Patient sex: M
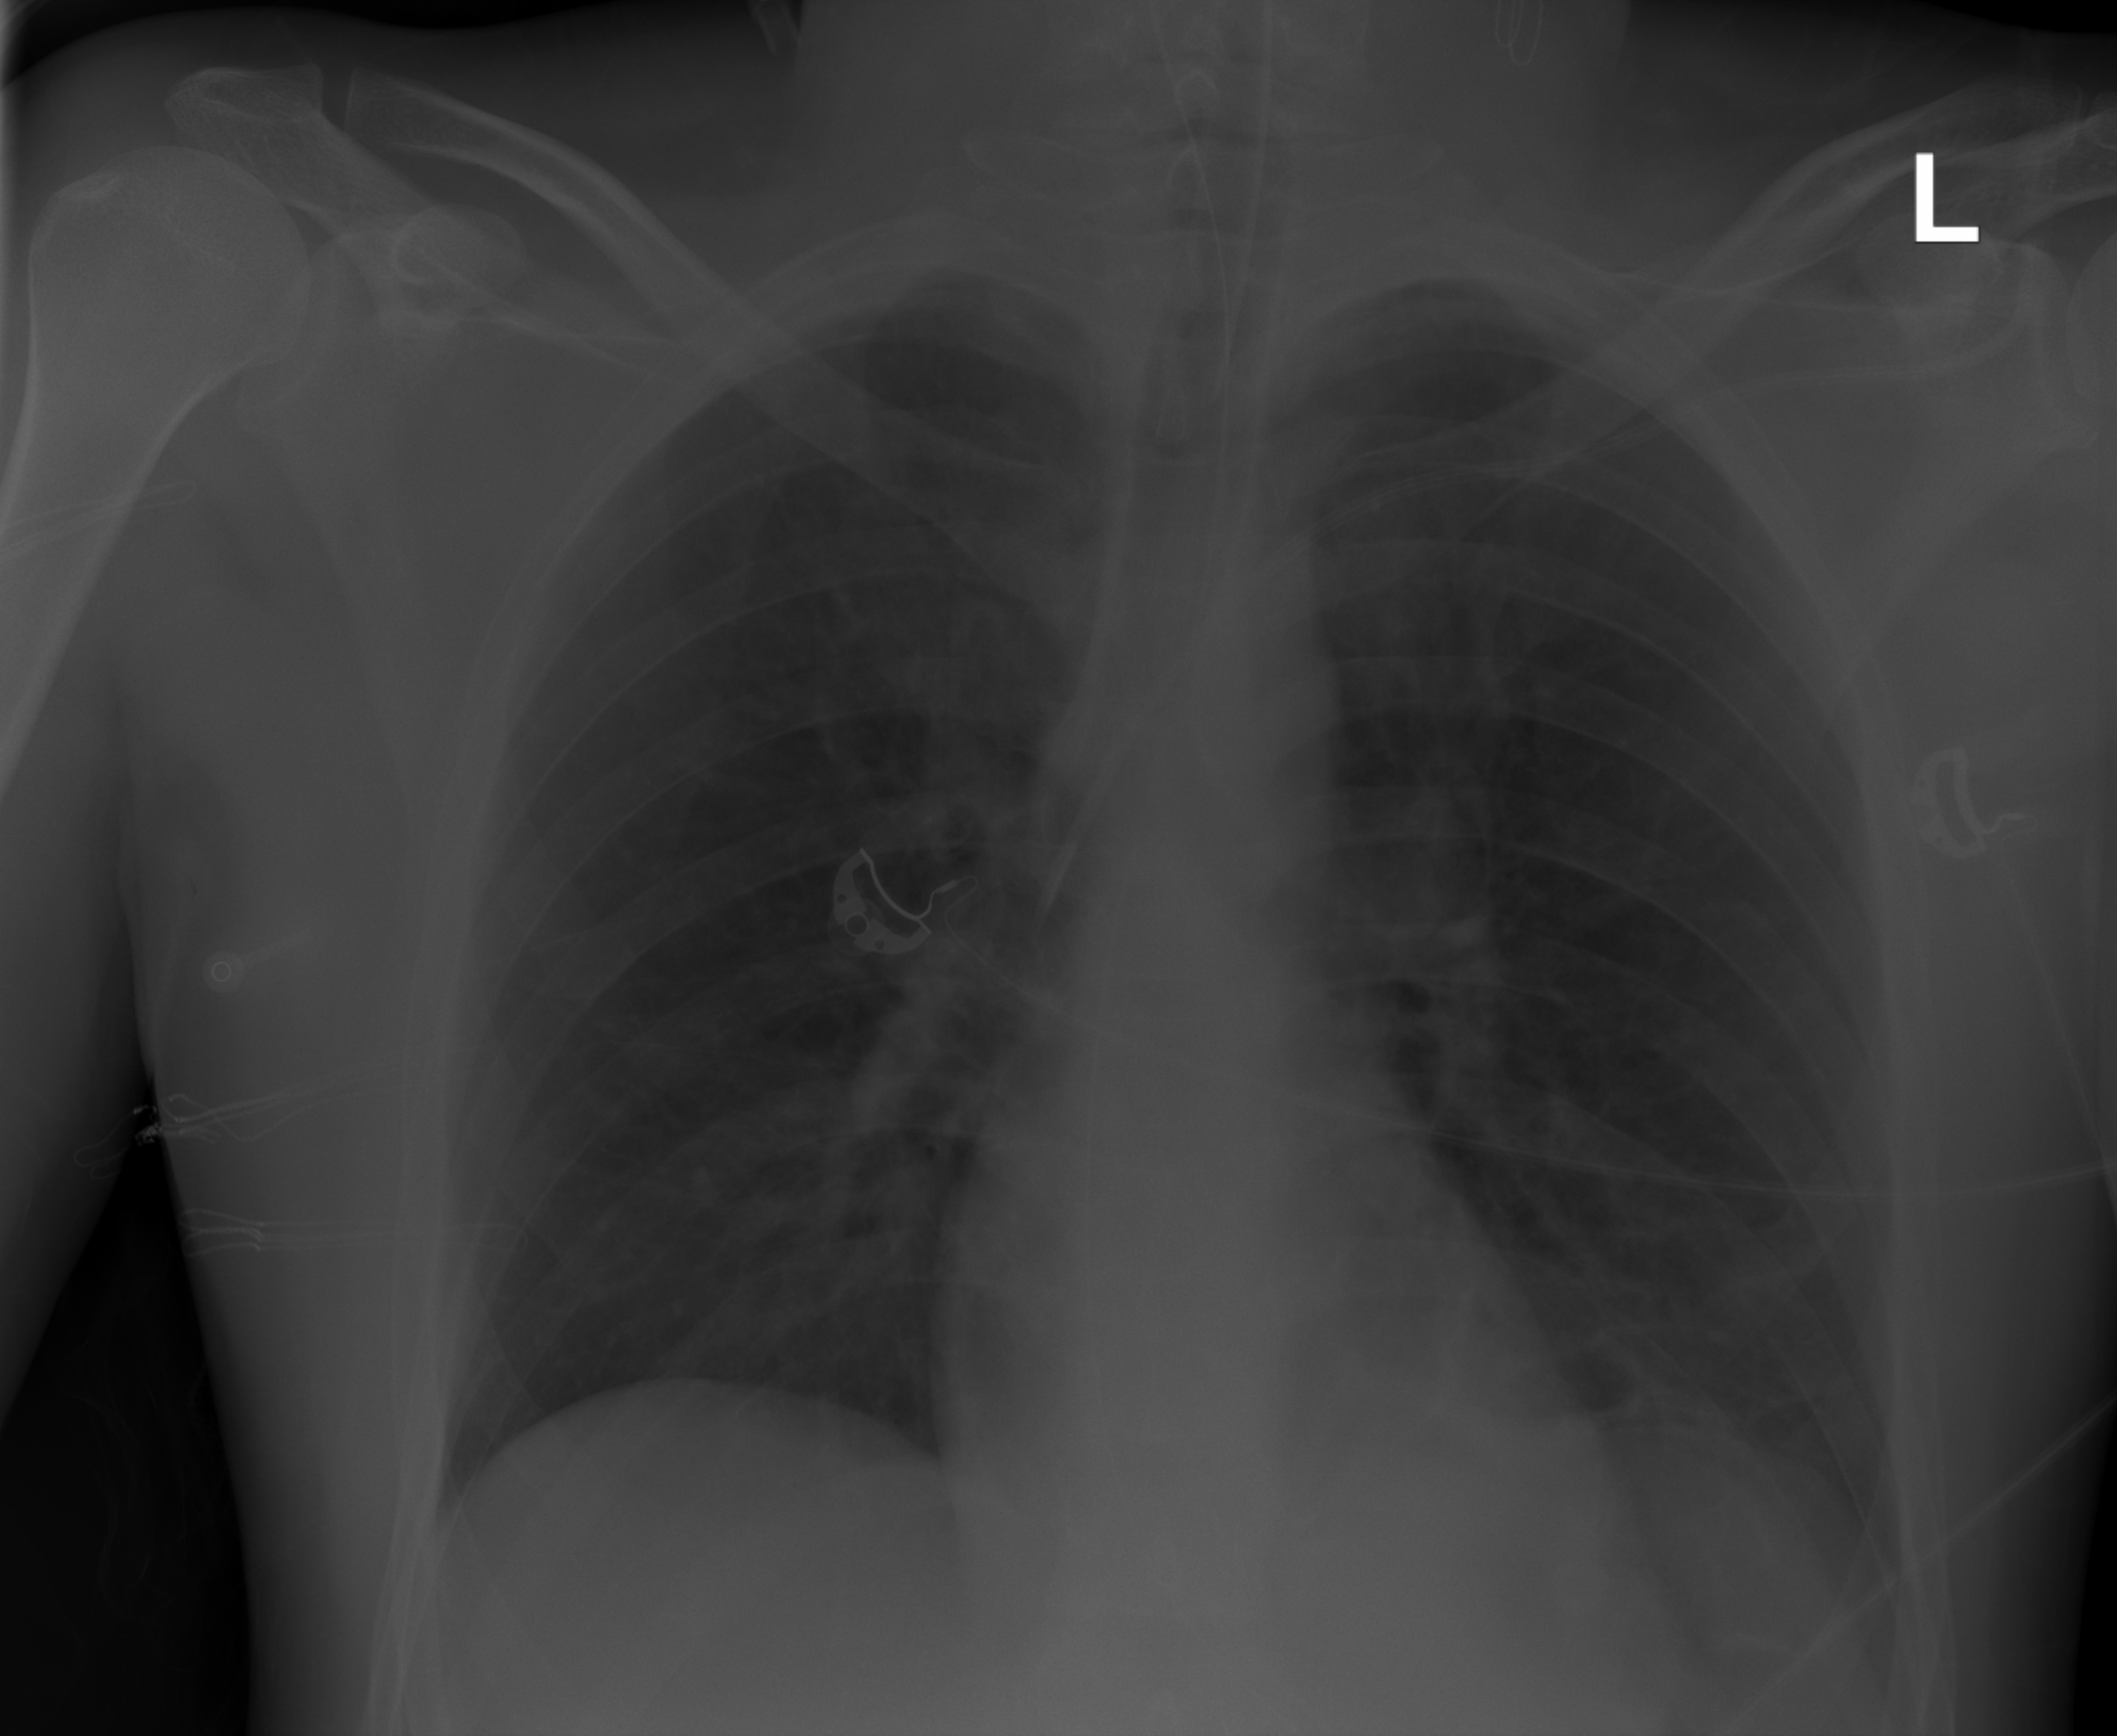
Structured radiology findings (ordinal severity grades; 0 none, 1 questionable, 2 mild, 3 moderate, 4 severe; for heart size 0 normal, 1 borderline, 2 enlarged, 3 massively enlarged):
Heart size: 0
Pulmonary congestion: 0
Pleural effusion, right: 0
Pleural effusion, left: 2
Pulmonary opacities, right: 0
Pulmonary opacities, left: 2
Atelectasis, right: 0
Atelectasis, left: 2